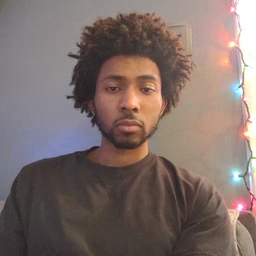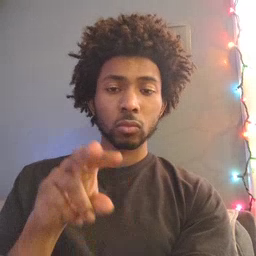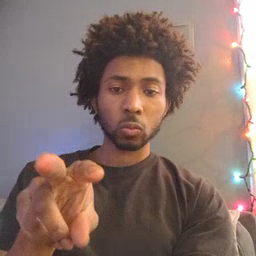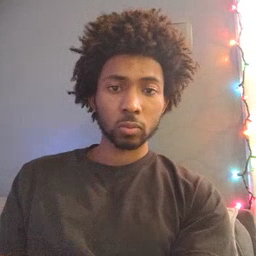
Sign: look